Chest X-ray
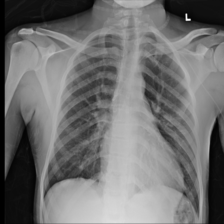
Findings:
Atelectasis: negative
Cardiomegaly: negative
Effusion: negative
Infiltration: negative
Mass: negative
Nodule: negative
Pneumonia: negative
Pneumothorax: negative
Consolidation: negative
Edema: negative
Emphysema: negative
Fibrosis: negative
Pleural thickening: negative
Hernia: negative